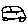
Label: car